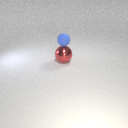
large red metal sphere below small blue rubber sphere